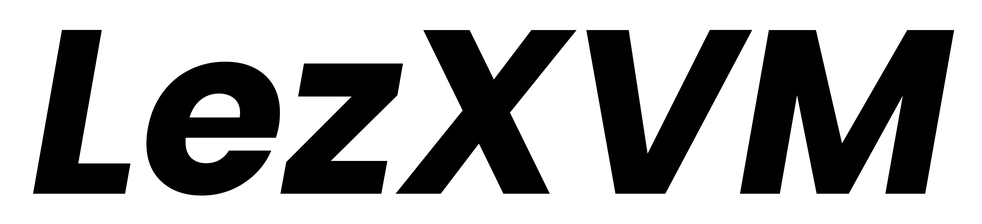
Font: Poppins-BoldItalic